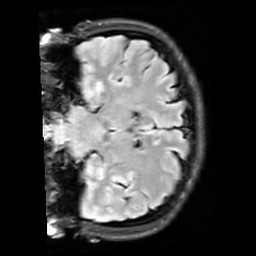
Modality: FLAIR
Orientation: coronal
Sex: female
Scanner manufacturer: siemens
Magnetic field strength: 3 T
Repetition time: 10 s
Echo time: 0.09 s